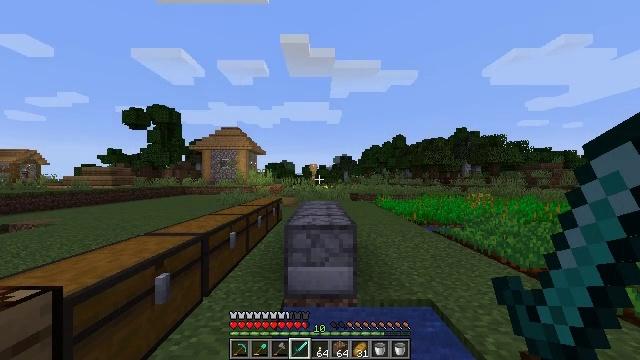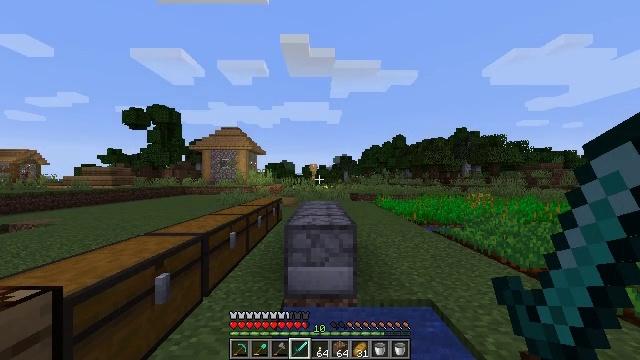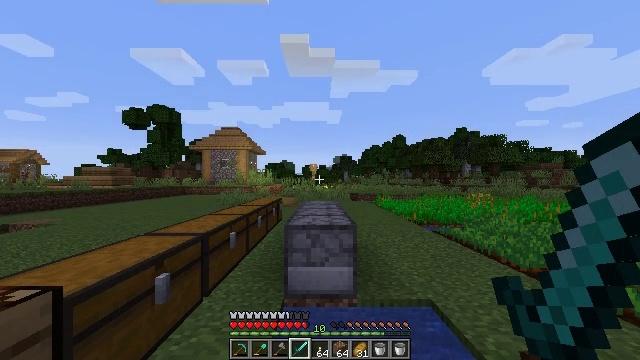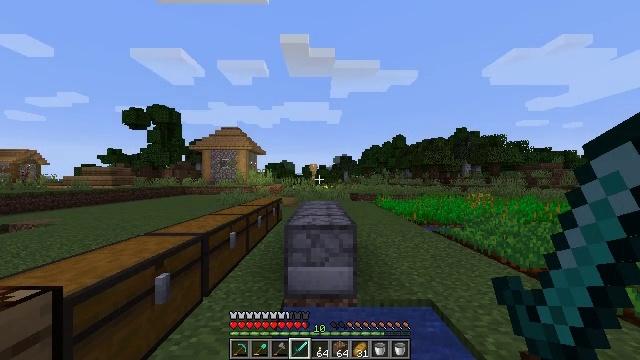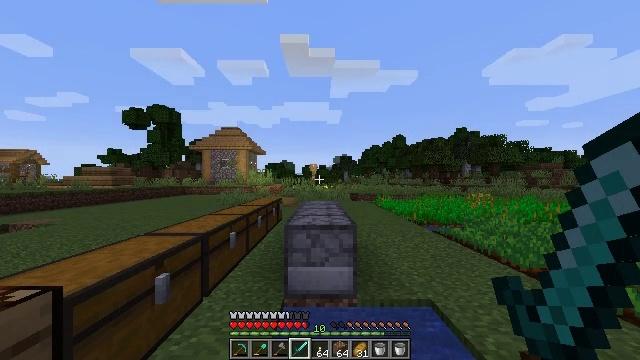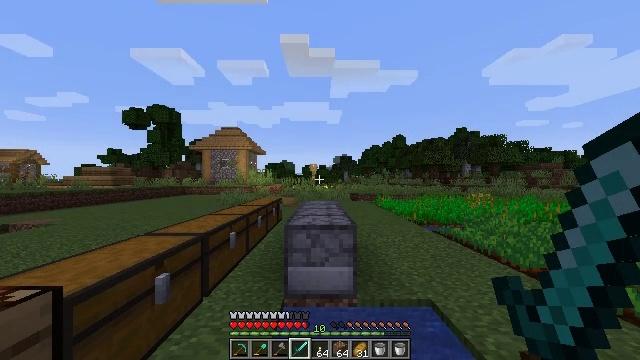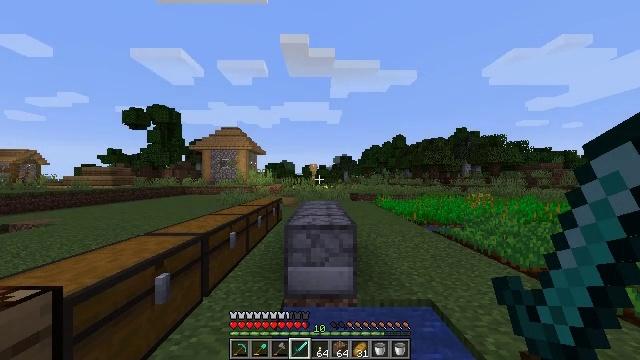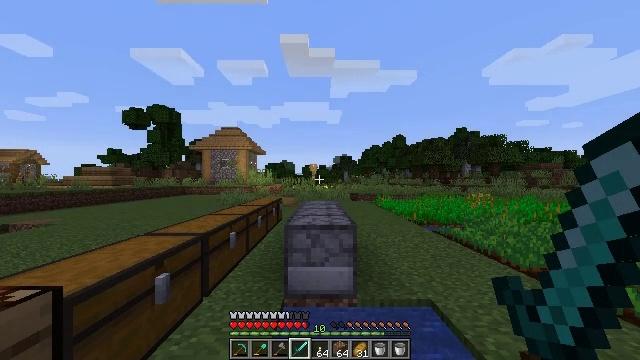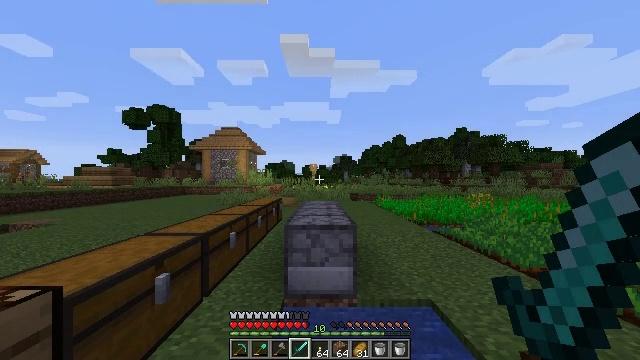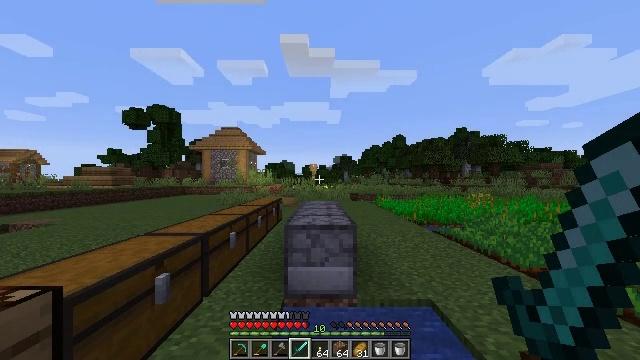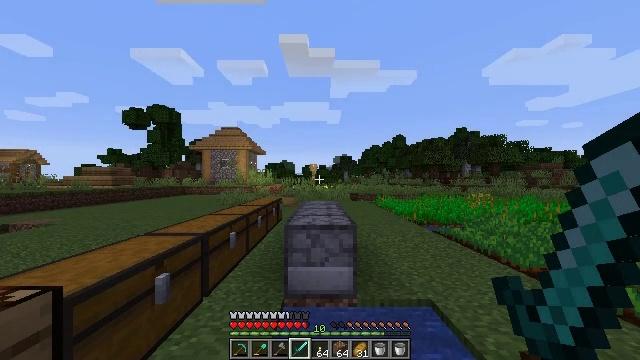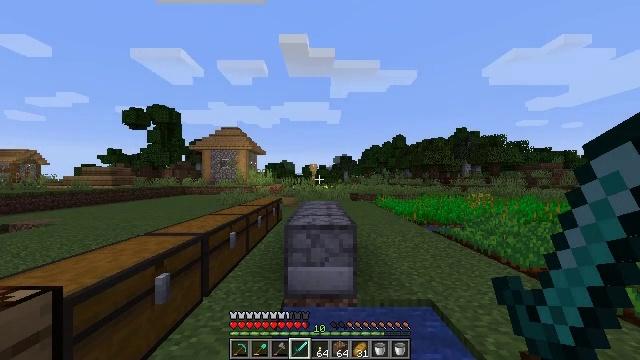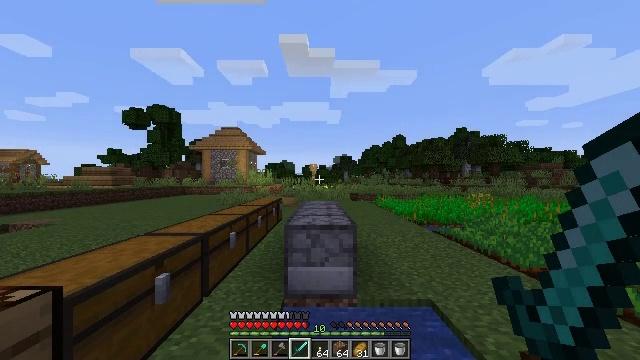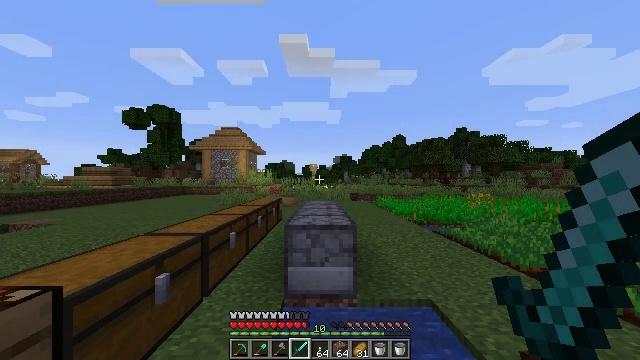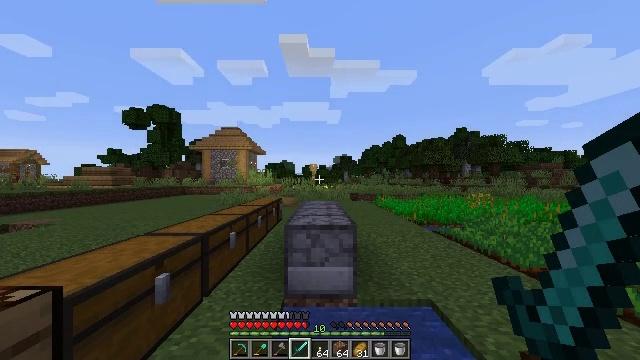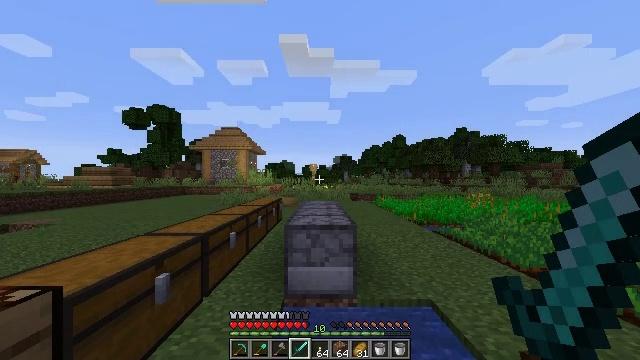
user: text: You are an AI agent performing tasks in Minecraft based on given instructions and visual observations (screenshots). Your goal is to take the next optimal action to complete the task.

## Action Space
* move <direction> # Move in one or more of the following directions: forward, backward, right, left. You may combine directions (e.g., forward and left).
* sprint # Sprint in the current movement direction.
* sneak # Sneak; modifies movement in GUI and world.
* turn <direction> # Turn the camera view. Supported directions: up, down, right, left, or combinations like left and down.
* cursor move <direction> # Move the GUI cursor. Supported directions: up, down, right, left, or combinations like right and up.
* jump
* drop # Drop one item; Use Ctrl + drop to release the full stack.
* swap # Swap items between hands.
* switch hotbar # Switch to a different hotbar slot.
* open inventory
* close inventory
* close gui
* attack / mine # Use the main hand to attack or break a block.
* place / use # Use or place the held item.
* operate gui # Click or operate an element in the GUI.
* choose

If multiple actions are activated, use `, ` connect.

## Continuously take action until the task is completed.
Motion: motion action
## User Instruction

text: Break the potato plant to gather potatoes.
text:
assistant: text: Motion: no_op
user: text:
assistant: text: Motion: no_op
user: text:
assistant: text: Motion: no_op
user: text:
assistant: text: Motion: no_op
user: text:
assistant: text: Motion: no_op
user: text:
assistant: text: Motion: no_op
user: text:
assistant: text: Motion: no_op
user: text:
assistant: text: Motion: no_op
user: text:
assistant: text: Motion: no_op
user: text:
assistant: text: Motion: no_op
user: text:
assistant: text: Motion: no_op
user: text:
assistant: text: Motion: no_op
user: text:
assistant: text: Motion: no_op
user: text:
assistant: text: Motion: no_op
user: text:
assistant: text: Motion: no_op
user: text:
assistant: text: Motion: no_op
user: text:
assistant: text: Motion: no_op
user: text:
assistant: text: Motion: no_op
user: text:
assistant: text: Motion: no_op
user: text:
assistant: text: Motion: no_op
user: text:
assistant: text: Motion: no_op
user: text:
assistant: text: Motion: no_op
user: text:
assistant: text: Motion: no_op
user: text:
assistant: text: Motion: no_op
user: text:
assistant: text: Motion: no_op
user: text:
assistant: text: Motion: no_op
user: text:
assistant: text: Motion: no_op
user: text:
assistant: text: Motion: no_op
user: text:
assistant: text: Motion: no_op
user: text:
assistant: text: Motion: no_op